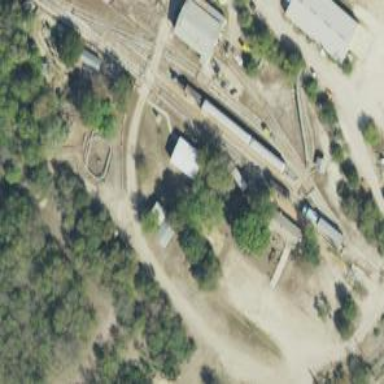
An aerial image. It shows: Railway siding for service.